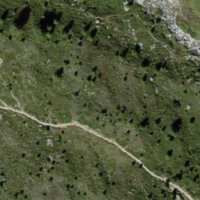
EUNIS habitat code: 26
Species observed at this site:
Jacobaea incana
Empetrum nigrum
Dactylorhiza viridis